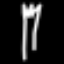
Label: fork